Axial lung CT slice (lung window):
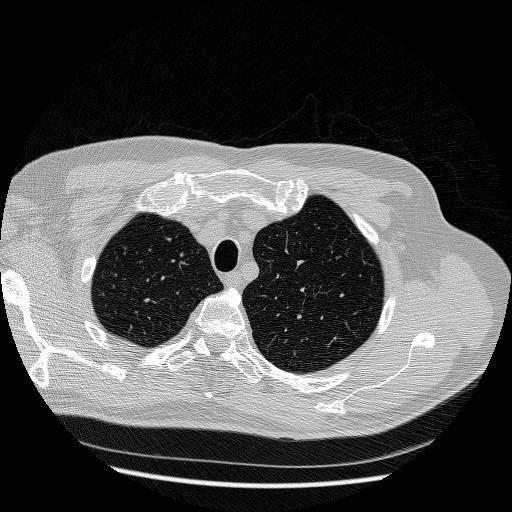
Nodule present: no